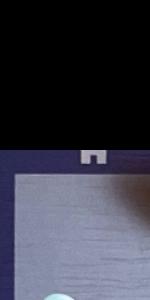
Label: Empty